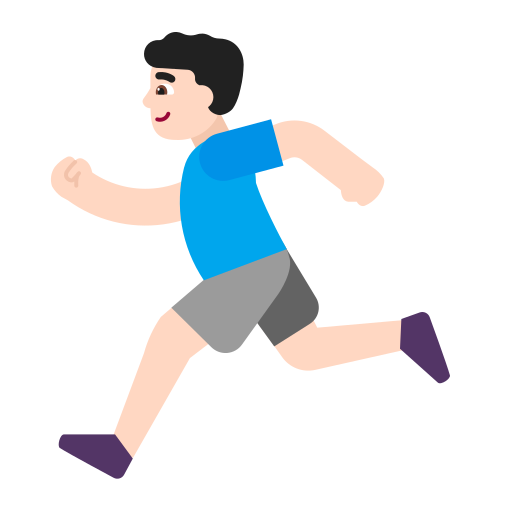
man running flat light